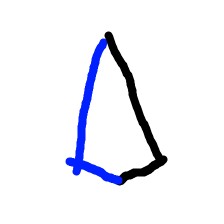
Shape: kite